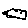
Label: cloud